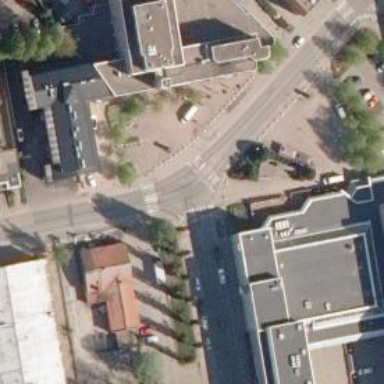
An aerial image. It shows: Marked crossing on asphalt cycleway.